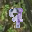
Label: 7